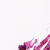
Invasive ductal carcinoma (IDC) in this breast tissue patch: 0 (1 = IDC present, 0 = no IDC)